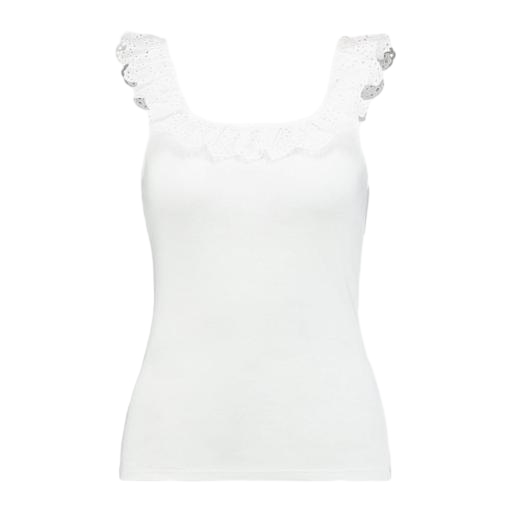
white maison tank top, white tank top, white lace tank top, white background